Field crop: tomato
Growth stage: 2
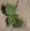
Species: solanum